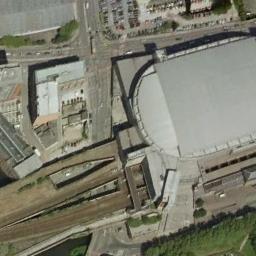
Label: railway_station